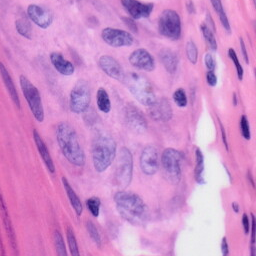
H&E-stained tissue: Skin